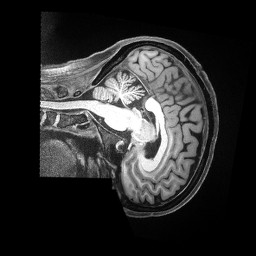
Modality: T1w
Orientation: sagittal
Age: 48
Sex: female
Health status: ill
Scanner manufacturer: siemens
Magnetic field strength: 3 T
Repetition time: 2.5 s
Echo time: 0.00181 s